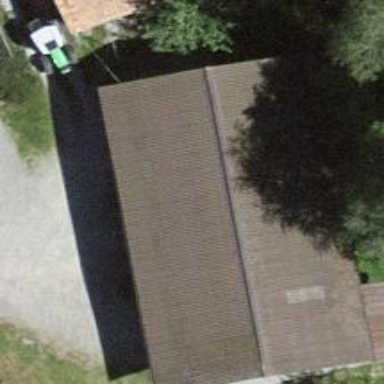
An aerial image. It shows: Shed.